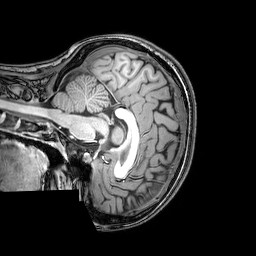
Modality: T1w
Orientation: sagittal
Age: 18
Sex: female
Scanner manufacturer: philips
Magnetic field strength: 3 T
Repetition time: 0.008113 s
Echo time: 0.003709 s